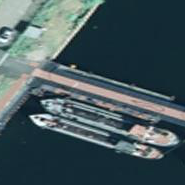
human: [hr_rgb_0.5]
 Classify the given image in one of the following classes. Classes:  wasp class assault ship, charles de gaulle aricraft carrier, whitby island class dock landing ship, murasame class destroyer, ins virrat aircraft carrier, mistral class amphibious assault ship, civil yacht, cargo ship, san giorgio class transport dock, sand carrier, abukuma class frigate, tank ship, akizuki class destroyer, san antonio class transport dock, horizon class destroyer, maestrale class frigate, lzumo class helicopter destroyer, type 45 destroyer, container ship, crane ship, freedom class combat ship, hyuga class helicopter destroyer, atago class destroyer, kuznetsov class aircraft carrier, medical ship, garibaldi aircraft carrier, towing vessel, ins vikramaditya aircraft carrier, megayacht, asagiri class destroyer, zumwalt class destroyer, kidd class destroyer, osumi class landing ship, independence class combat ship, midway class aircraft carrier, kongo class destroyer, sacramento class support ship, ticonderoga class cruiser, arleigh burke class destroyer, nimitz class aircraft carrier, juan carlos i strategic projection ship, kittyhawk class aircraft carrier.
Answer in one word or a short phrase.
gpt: Sand carrier